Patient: sex M, age 32
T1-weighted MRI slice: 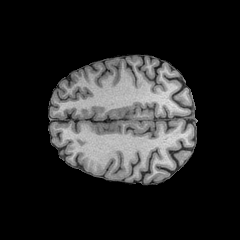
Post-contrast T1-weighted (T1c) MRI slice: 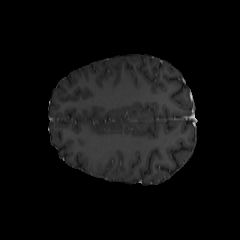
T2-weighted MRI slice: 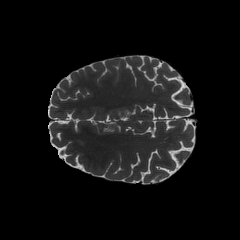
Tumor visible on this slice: no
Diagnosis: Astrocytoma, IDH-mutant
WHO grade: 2